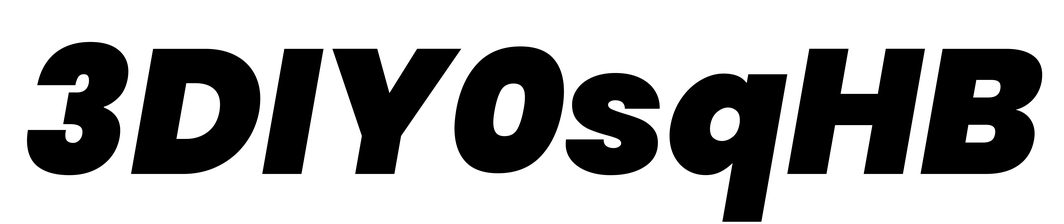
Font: Poppins-BlackItalic